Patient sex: M
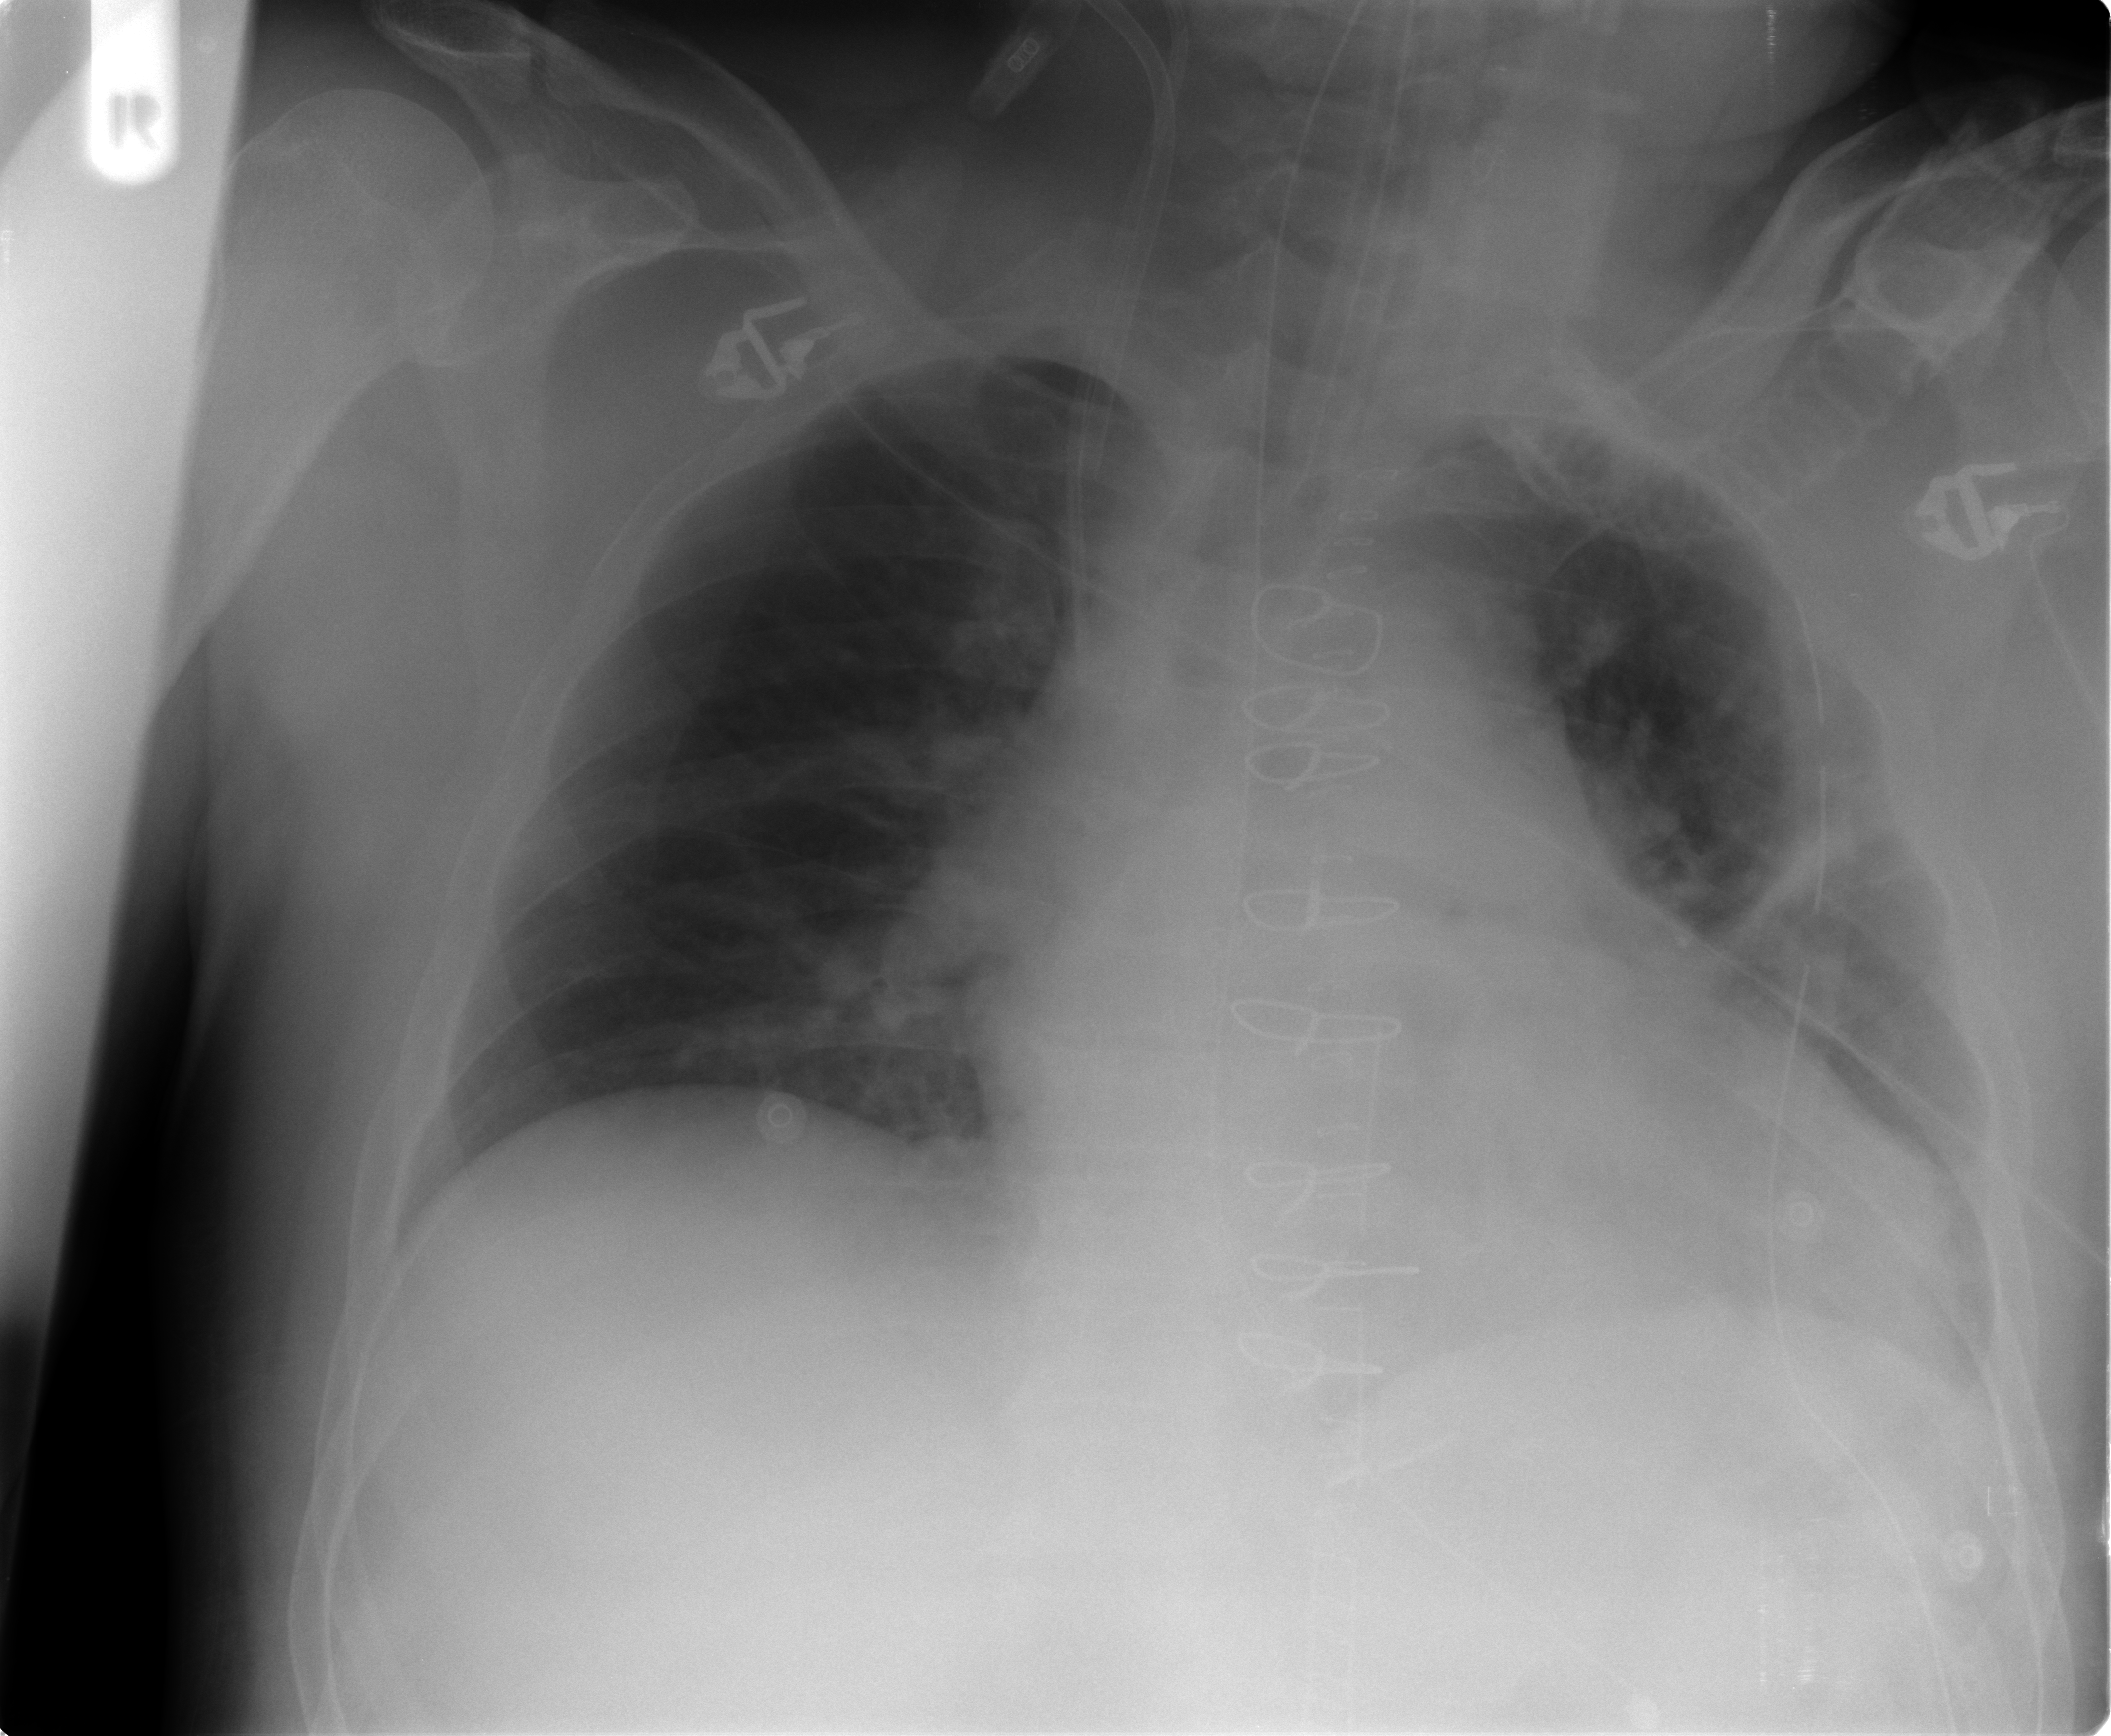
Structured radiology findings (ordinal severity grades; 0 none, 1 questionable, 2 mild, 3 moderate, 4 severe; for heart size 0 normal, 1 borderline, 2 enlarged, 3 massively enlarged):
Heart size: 2
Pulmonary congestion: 2
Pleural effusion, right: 0
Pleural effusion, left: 0
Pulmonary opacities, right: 0
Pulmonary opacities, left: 1
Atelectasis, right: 2
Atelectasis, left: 1